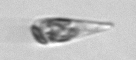
Label: Licmophora